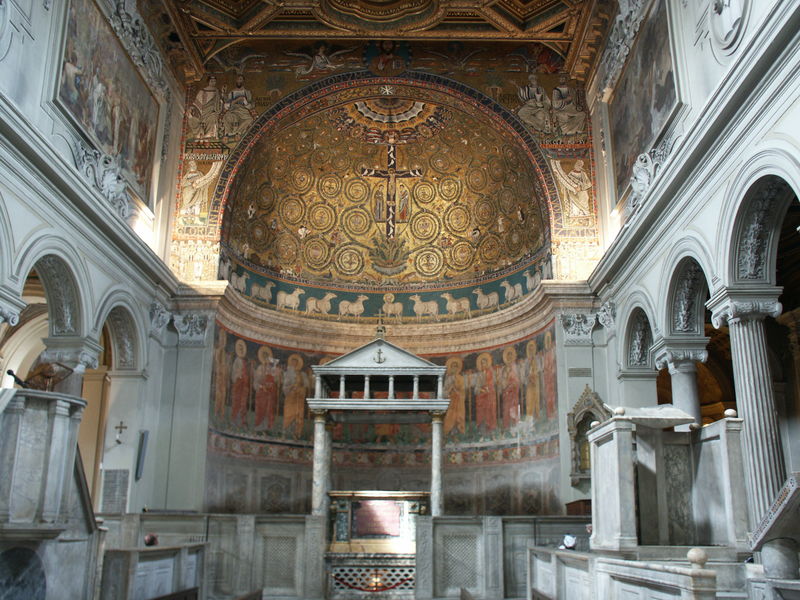
Titel: San Clemente in Rom
Standort: Rom, S. Clemente (EU - I - Latium)
Schlagwörter: marmor, stuhl, säule, säulen, ornament, architektur, kirche, gold, decke, bilder, bogen, kuppel, foto, bögen, gewölbe, lamm, kreuz, dom, mosaik, altar, heiligenschein, christus, altarraum, tempel, kasetten, heilige, christentum, fresco, absperrung, basilika, korintisch, säulenordnung, antependium, opus dei